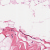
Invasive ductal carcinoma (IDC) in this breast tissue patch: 0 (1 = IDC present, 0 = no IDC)